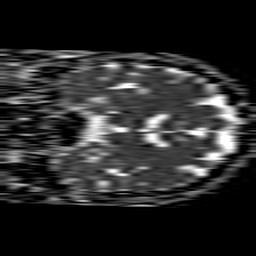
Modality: ADC
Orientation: coronal
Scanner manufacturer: philips
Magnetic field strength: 1.5 T
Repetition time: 4.6 s
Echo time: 0.08517 s